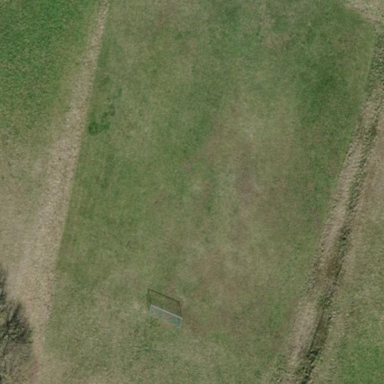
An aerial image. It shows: Grass pitch designated for soccer.